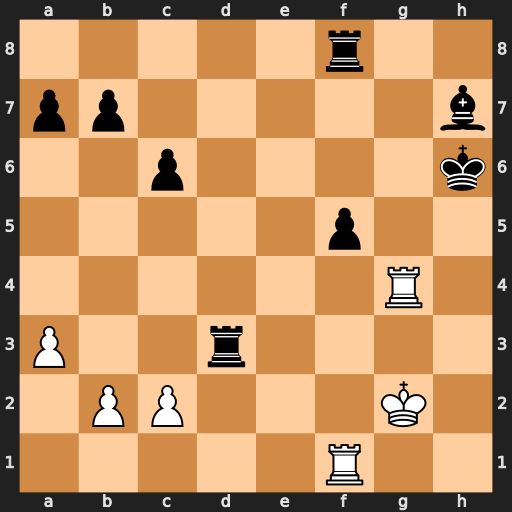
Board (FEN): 5r2/pp5b/2p4k/5p2/6R1/P2r4/1PP3K1/5R2
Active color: w
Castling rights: -
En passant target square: -
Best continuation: Rh1+ Rh3 Rxh3#